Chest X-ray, PA view. Patient: 60 years old, sex F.
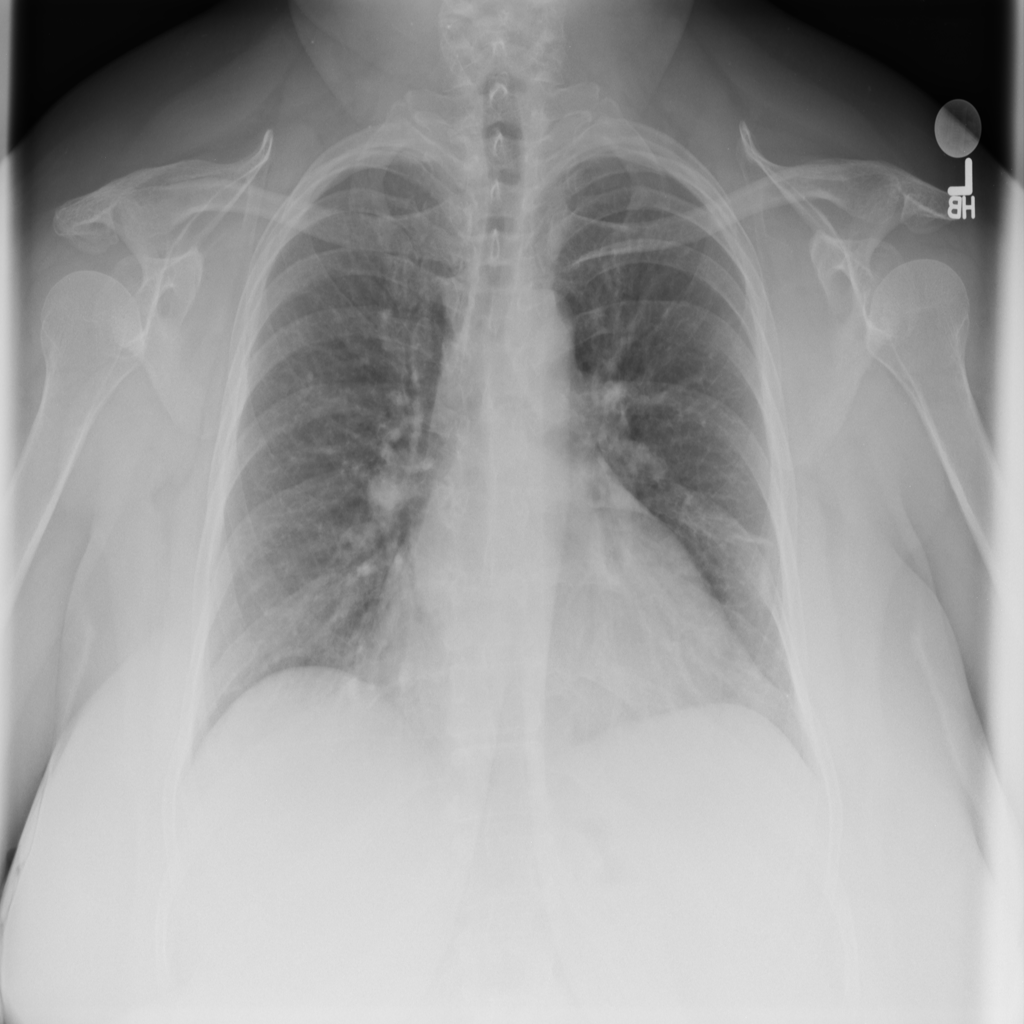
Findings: Atelectasis